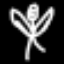
Label: angel